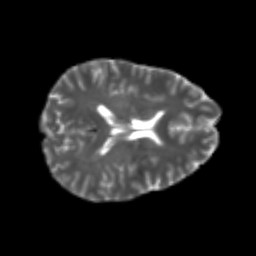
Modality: T2w
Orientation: axial
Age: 25
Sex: female
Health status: healthy
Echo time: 0.074 s